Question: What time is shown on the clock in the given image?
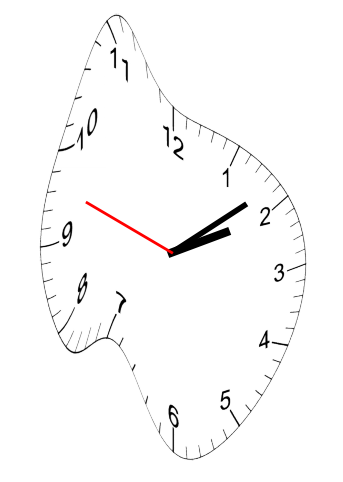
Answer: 02:08:48